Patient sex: F
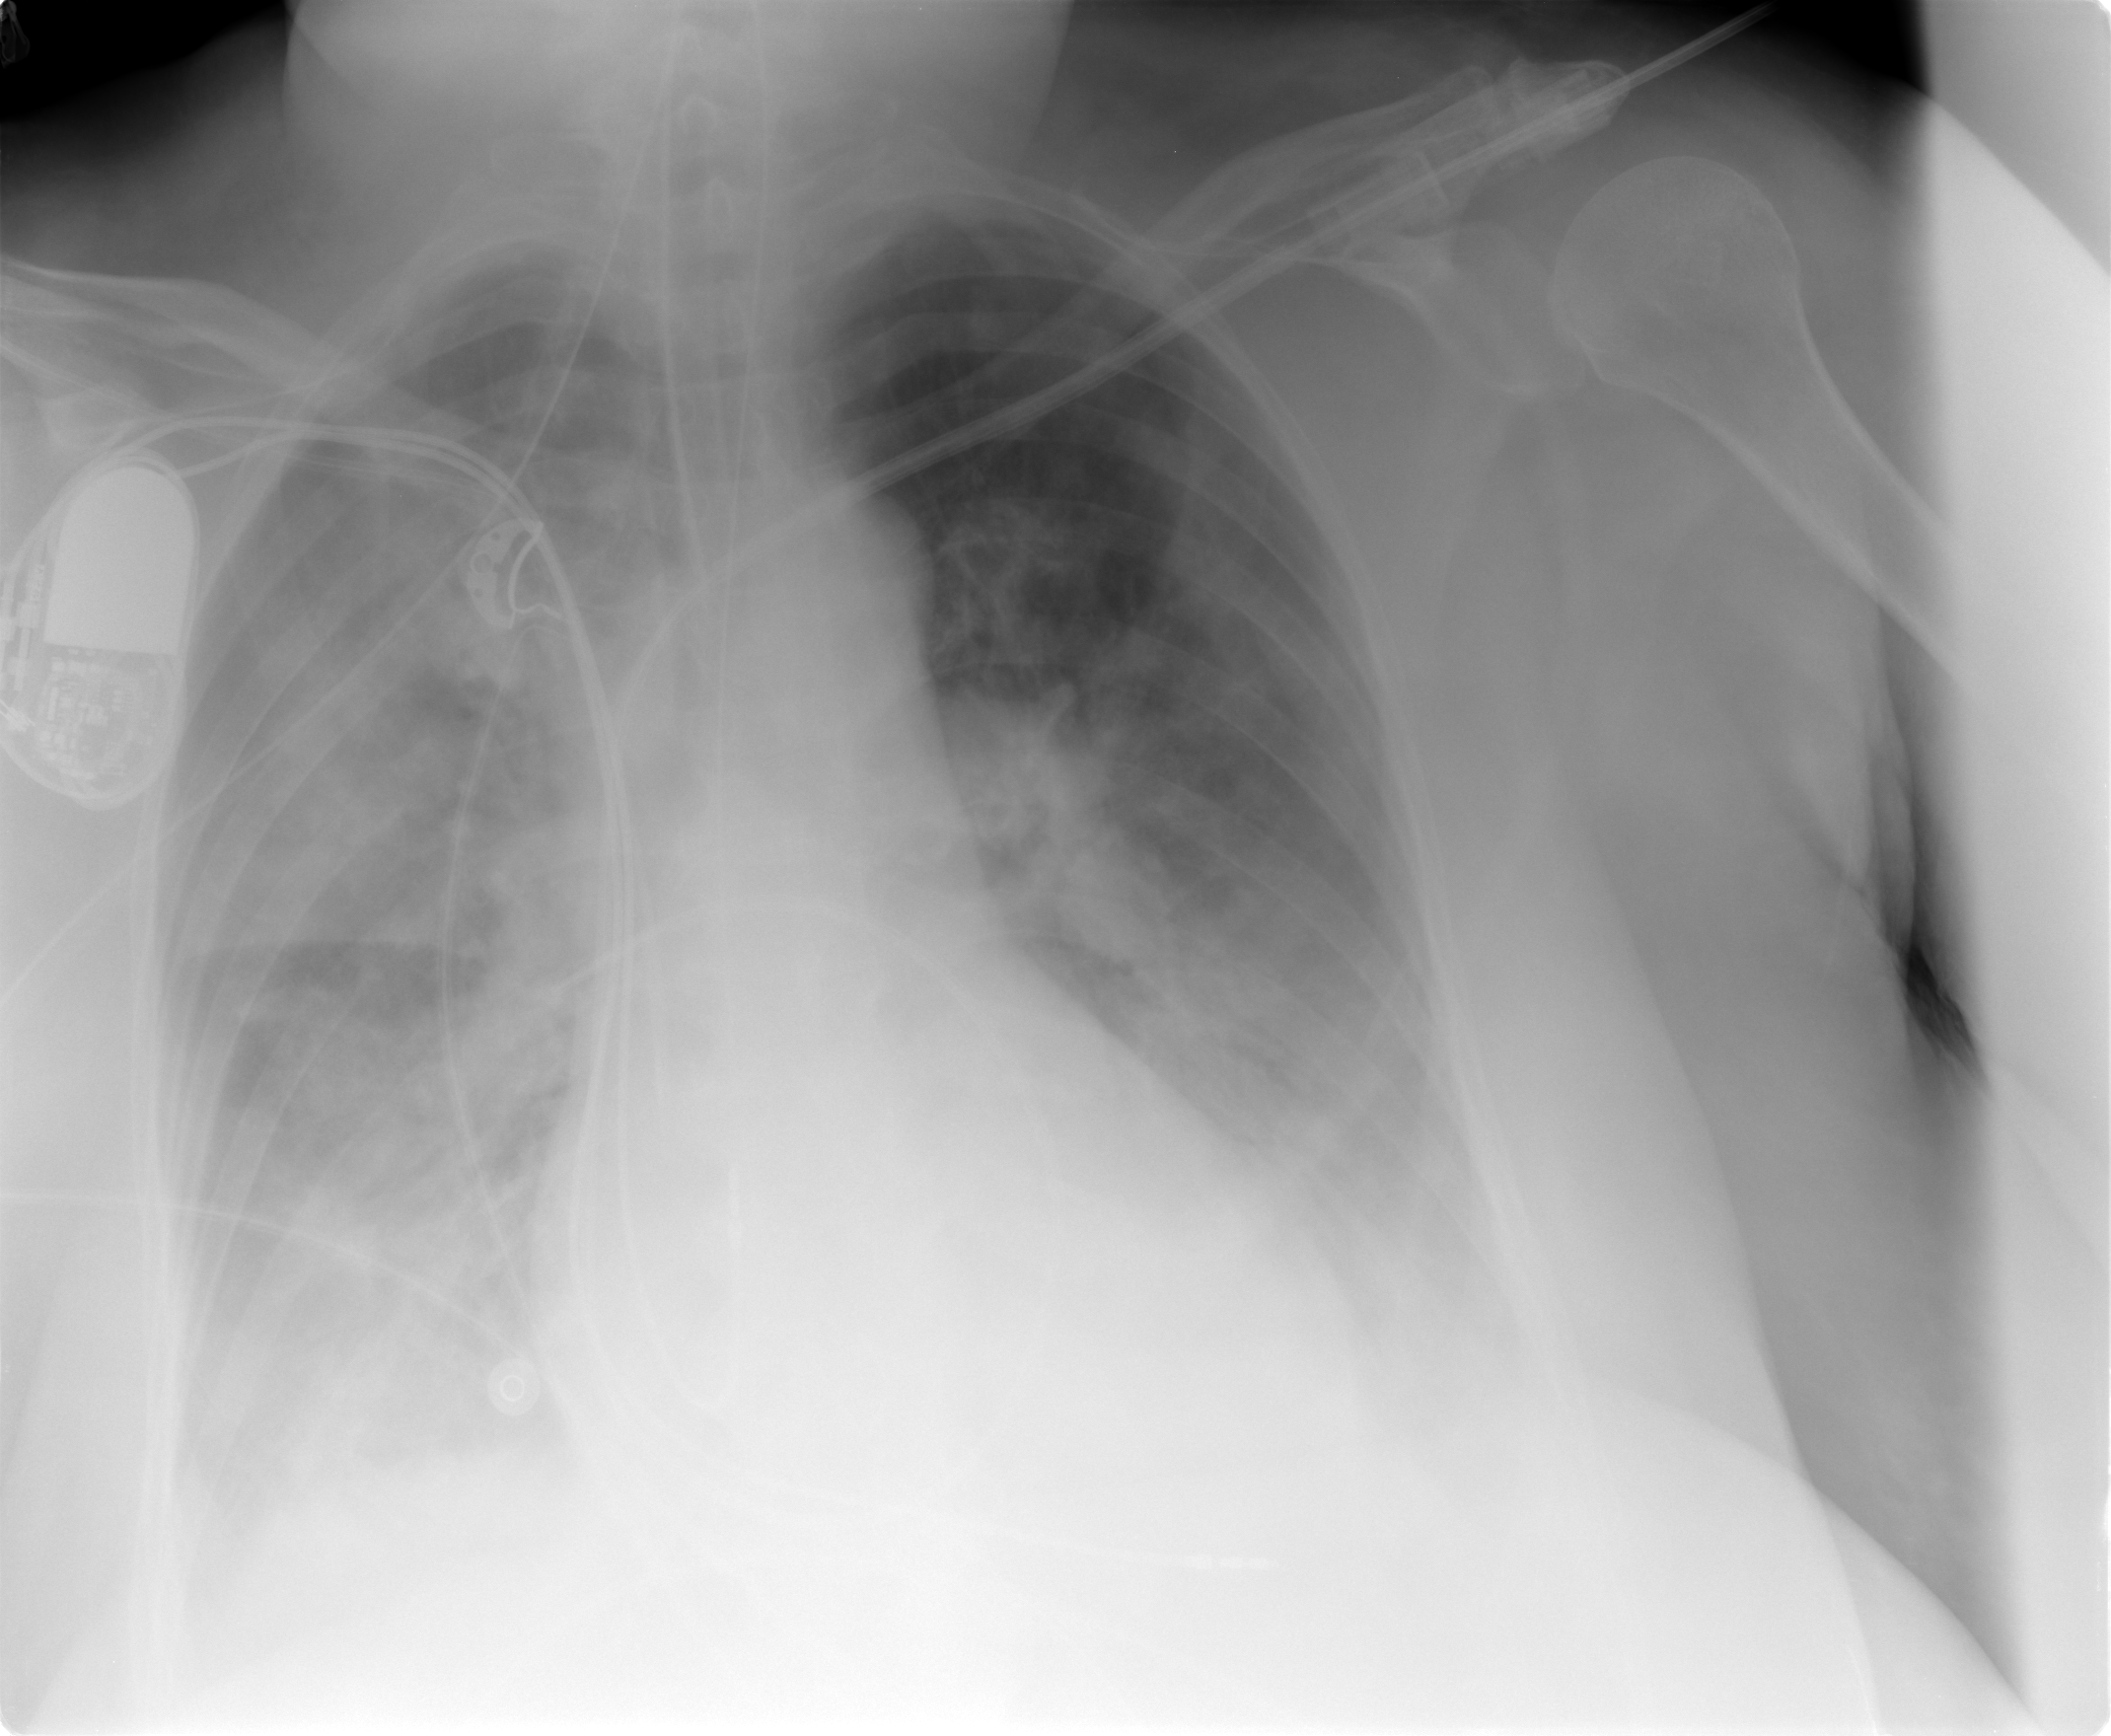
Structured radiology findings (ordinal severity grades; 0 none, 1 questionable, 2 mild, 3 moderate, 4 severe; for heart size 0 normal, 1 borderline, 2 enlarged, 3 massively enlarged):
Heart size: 1
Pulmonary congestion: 3
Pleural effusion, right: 2
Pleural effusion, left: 2
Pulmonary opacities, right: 4
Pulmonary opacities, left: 3
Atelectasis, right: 2
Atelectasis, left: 2